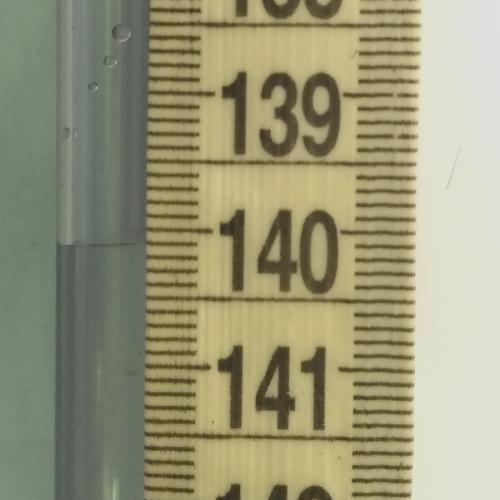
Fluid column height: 140.1 cm